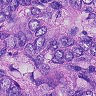
Metastatic tissue present: yes